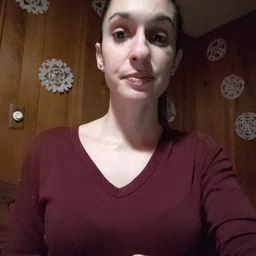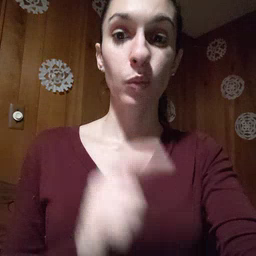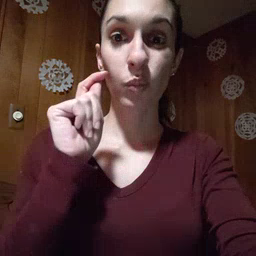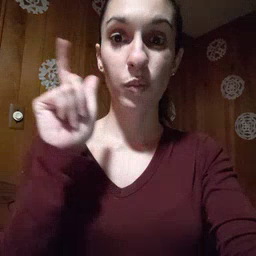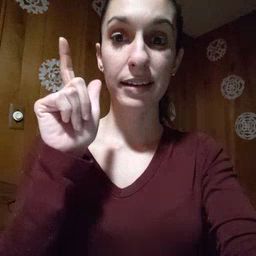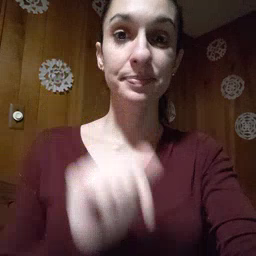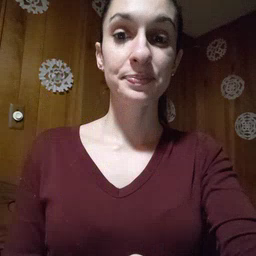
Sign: wake